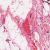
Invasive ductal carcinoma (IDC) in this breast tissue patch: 0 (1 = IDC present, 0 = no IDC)